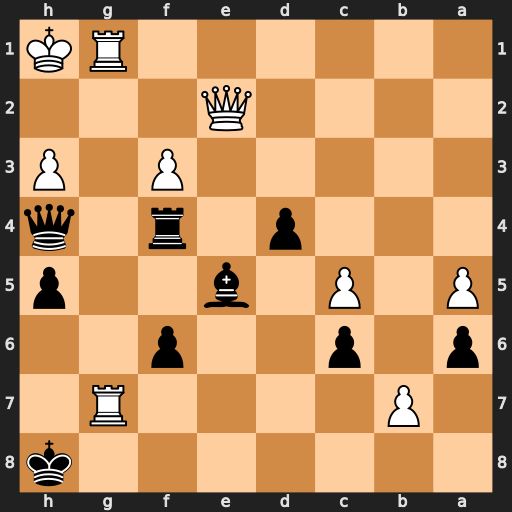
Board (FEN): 7k/1P4R1/p1p2p2/P1P1b2p/3p1r1q/5P1P/4Q3/6RK
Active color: b
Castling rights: -
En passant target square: -
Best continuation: Qxh3+ Qh2 Qxh2+